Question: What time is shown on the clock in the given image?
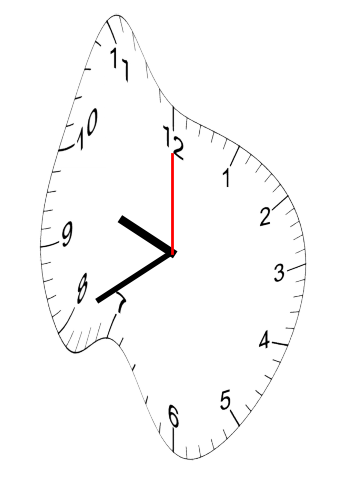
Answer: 09:40:00